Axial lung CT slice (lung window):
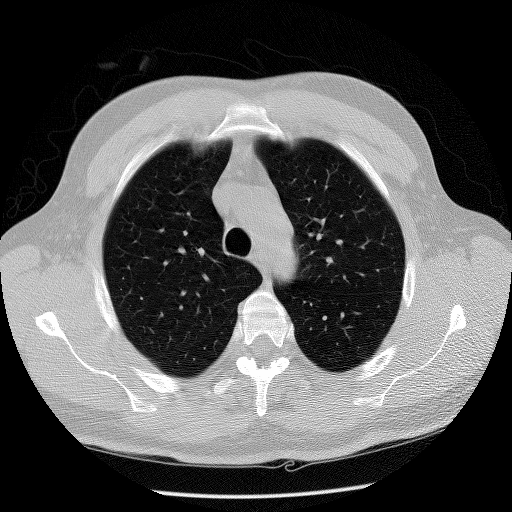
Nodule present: no